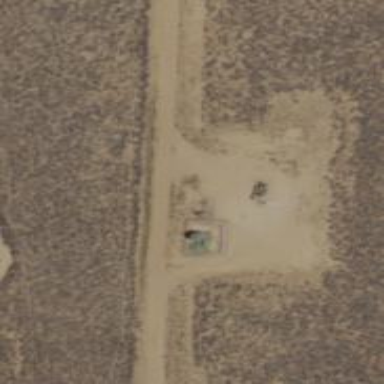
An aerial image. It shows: Storage tank with man-made structure.